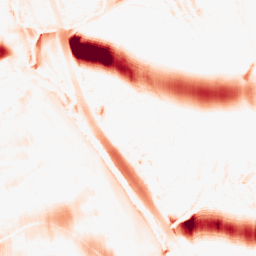
Category: morphological
Decomposition family: morphological_ellipse
Decomposition parameters: operation: opening
width: 50
height: 20
Upsampling method: linear_exact
Upsampling parameters: scale: 8
Upsampling scale: 8